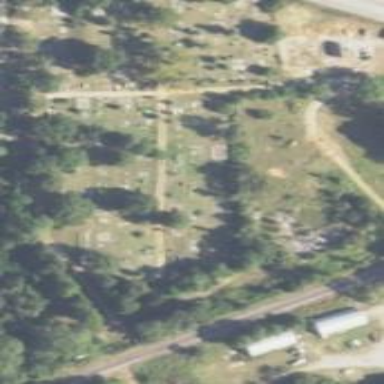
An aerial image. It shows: Cemetery.